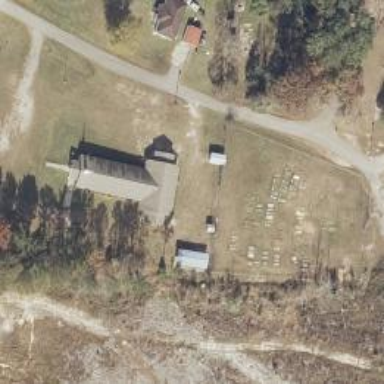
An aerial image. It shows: Cemetery surrounded by fence.